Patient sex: M
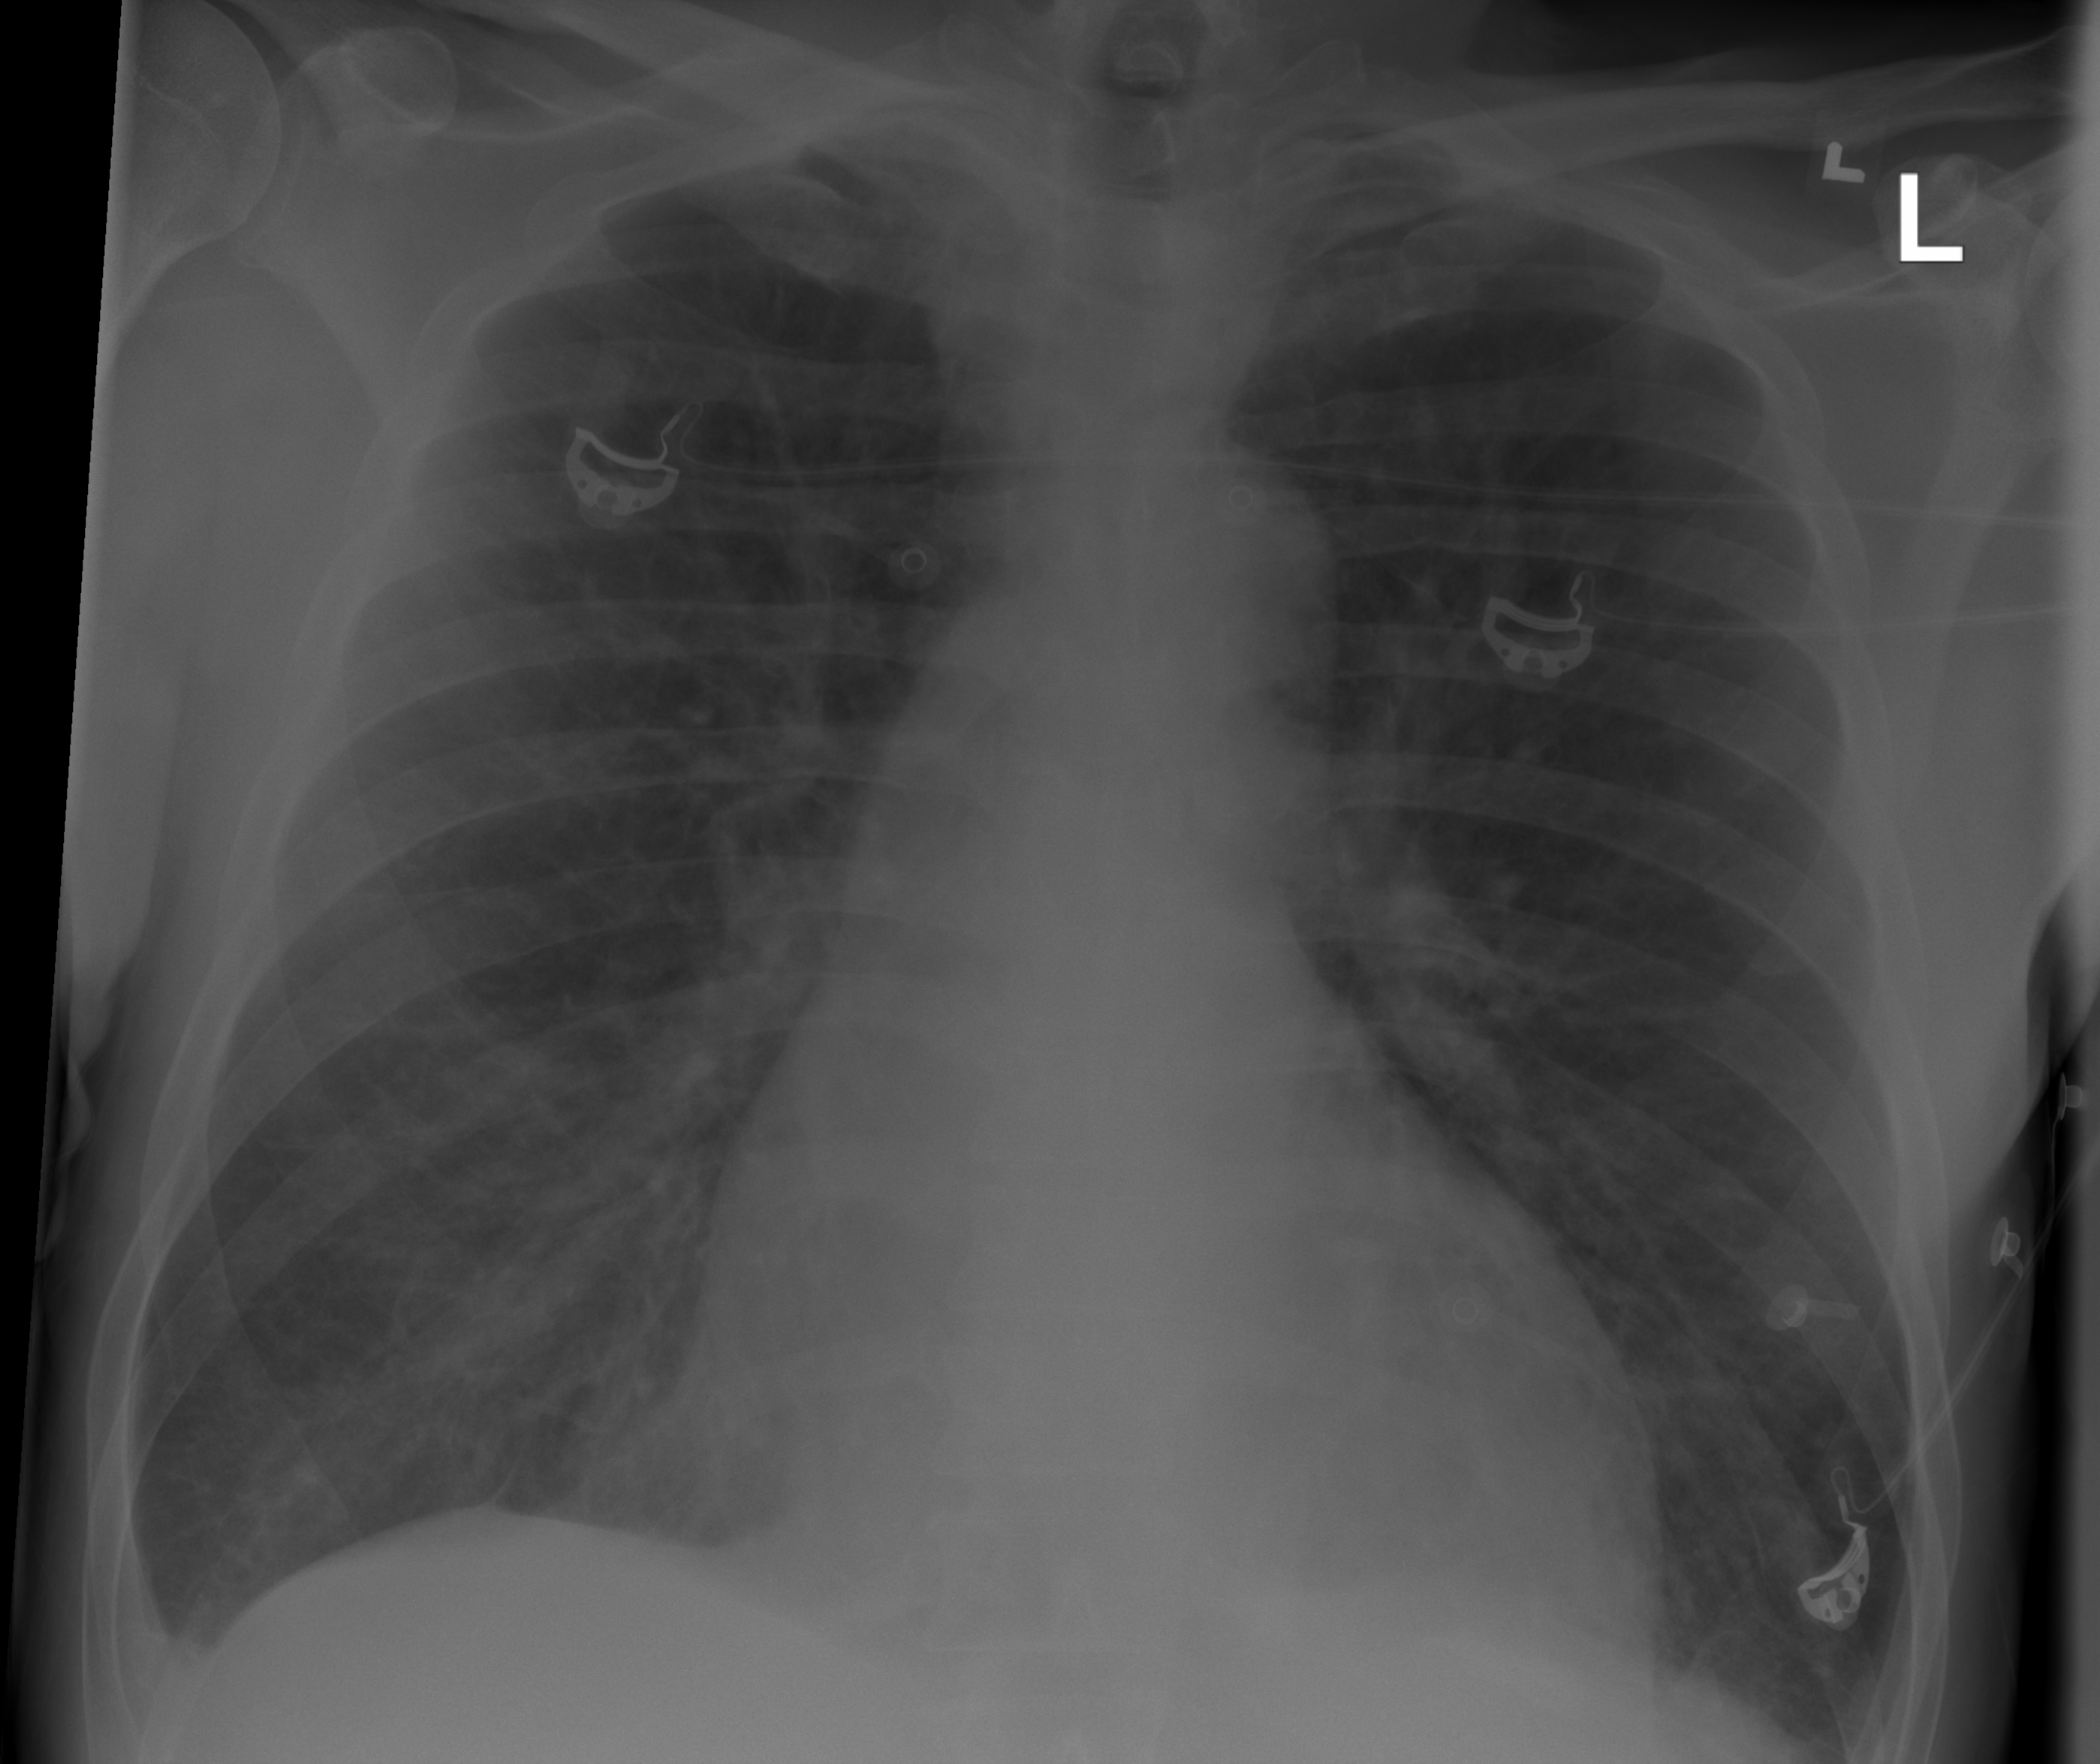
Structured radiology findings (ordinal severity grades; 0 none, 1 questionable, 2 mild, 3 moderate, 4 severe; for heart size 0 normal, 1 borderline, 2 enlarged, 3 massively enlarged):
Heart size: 2
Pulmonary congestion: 3
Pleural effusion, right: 2
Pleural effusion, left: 0
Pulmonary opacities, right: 2
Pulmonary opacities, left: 0
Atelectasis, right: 2
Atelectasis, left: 0